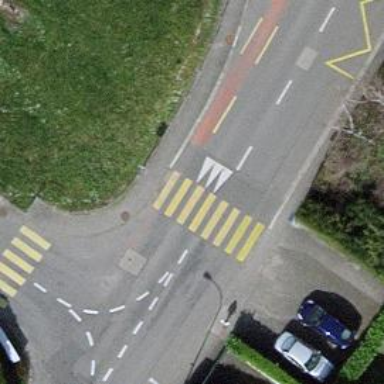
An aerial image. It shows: Marked zebra crossing on the road. The crossing is indicated by zebra markings.